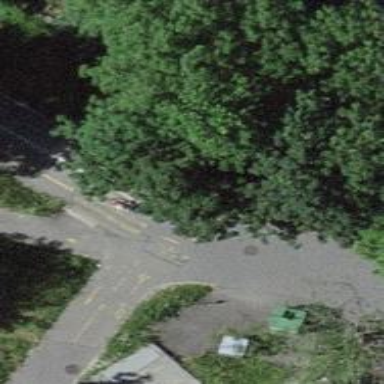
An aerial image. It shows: Asphalt path with both cycleway and footway also surfaced with asphalt.